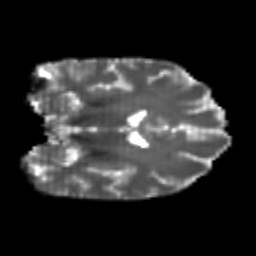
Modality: T2w
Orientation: coronal
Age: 21
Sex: female
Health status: healthy
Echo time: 0.074 s